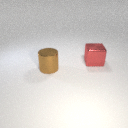
large red metal cube behind large brown metal cylinder